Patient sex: F
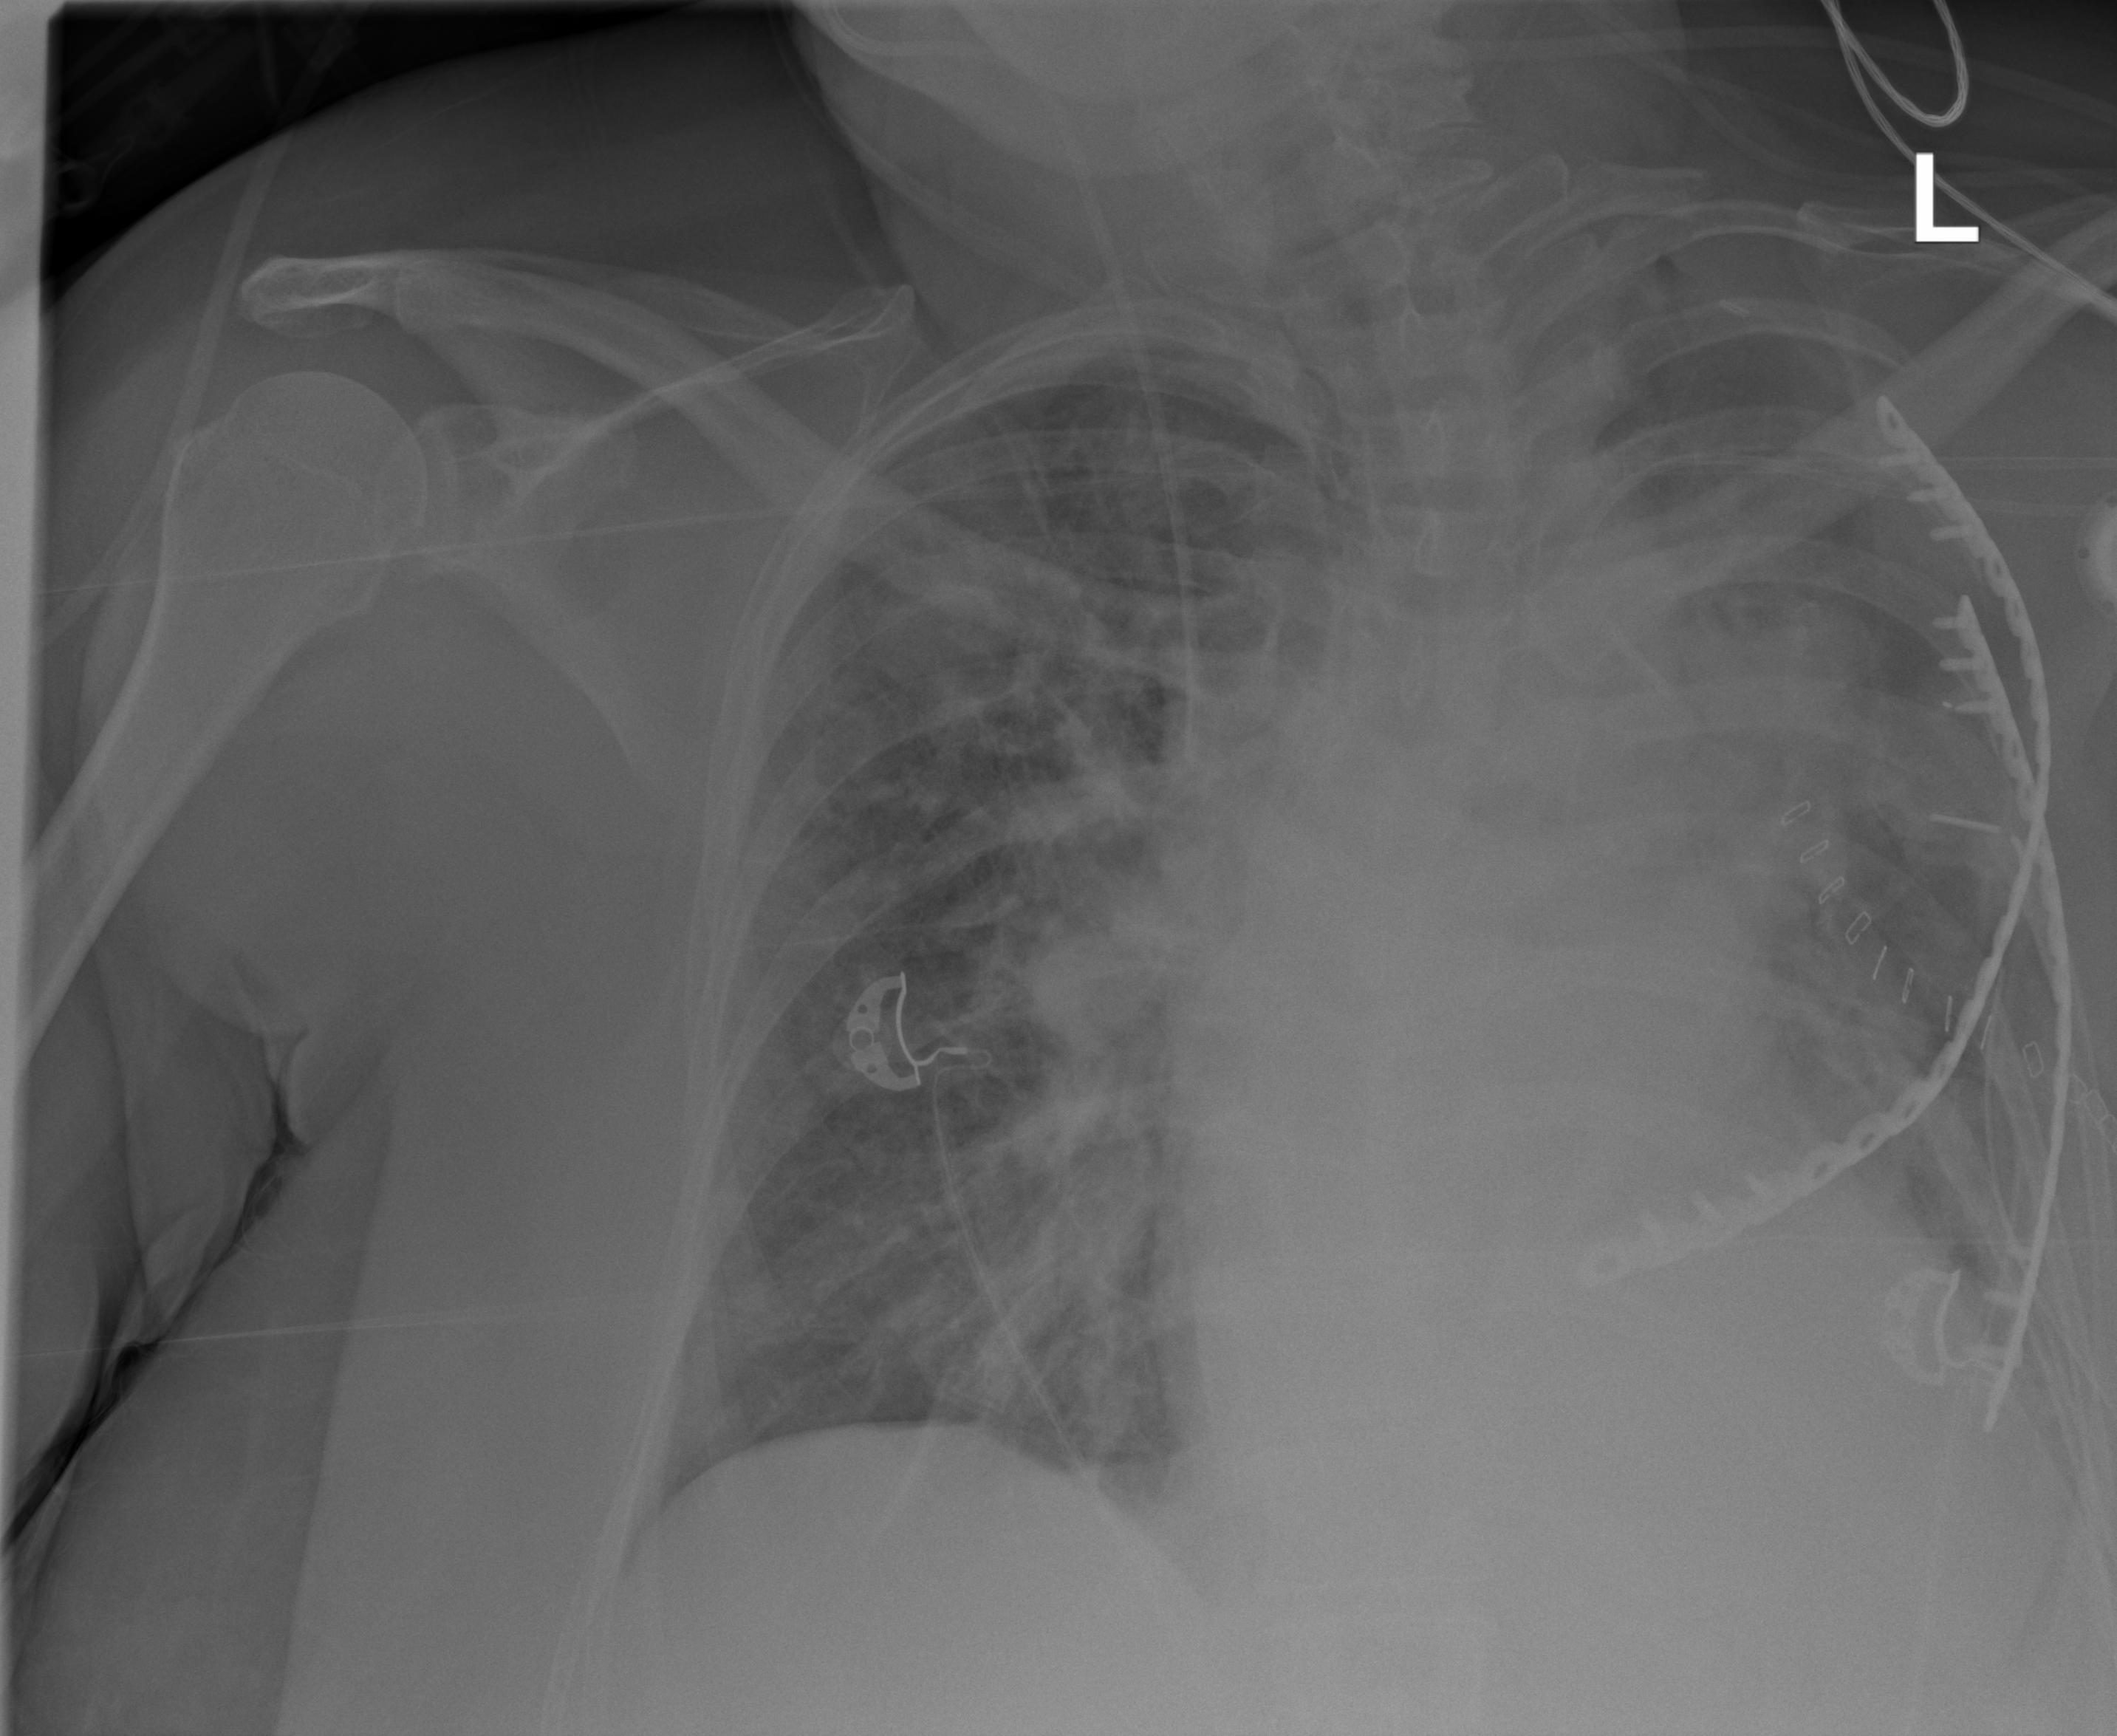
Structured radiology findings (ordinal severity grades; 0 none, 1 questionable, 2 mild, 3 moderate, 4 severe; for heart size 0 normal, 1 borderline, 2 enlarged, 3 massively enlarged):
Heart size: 2
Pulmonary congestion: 2
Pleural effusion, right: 0
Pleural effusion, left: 3
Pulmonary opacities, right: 3
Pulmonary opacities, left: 3
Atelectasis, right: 2
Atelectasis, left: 3